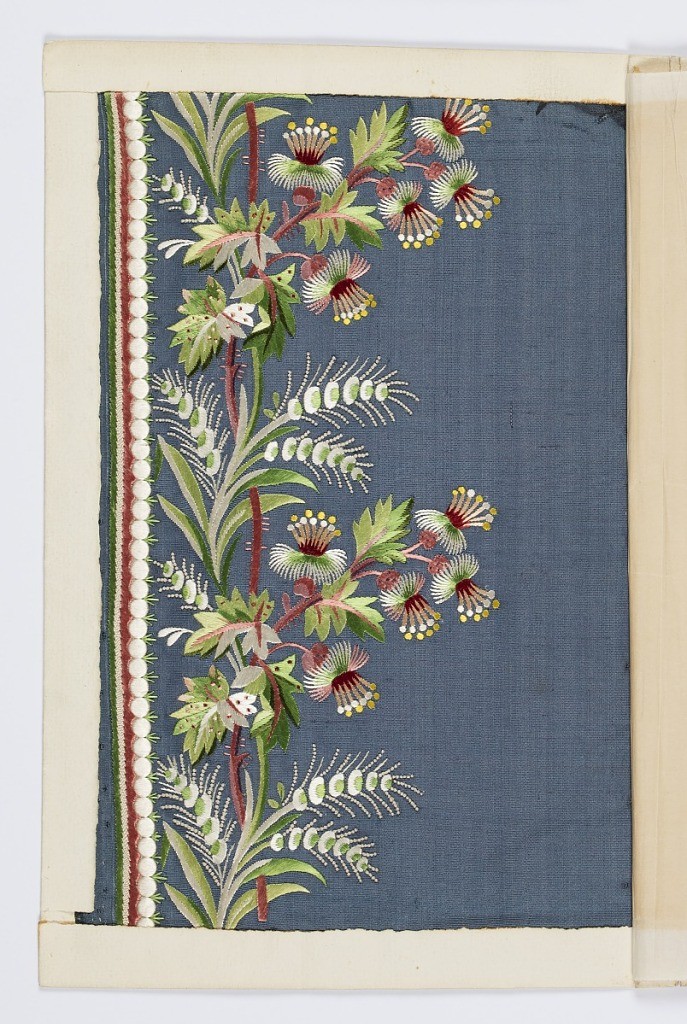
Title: Embroidery sample
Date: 1790–1800
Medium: silk, paper Technique: embroidered in satin, stem and knot stitches on warp-faced plain weave; in paper envelope
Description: Paper envelope with manufacturer's embroidery sample pasted inside. Silk embroidery in a stylized floral design rendered in green, red, pink, yellow, and white on blue silk ground.